Aerial crown-view tile of a tropical tree (Barro Colorado Island, Panama), acquired 20240918:
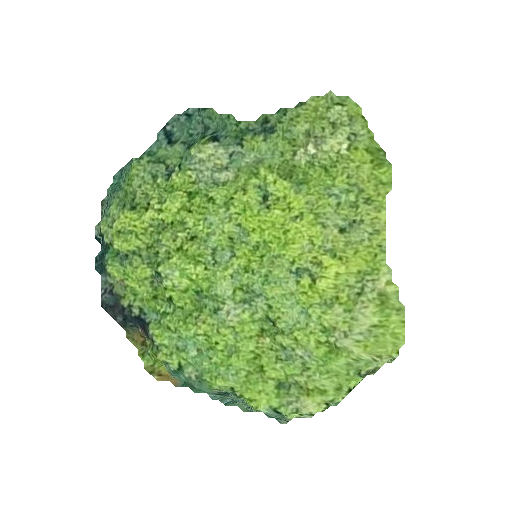
Species: Prioria copaifera
GBIF accepted scientific name: Prioria copaifera
Crown area: 119.377 m²